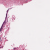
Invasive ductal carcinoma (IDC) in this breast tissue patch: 0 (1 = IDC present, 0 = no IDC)